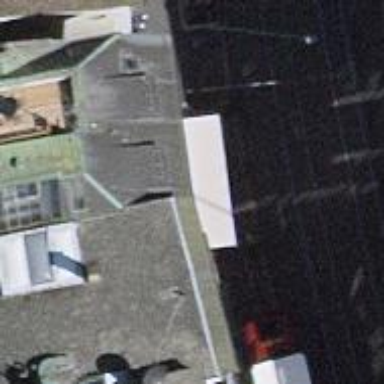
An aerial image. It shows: Cafe.